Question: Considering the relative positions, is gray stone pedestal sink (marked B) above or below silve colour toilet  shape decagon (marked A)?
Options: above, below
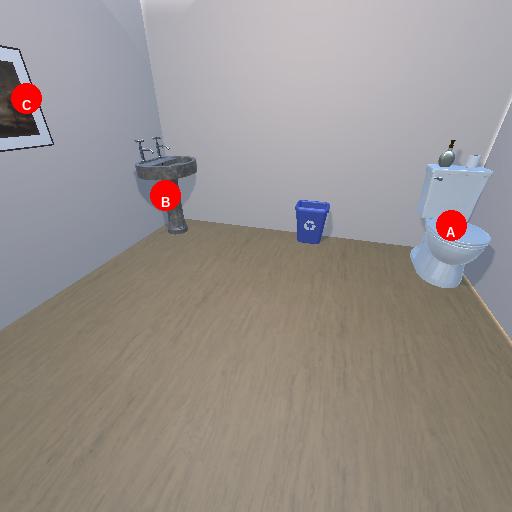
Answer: above